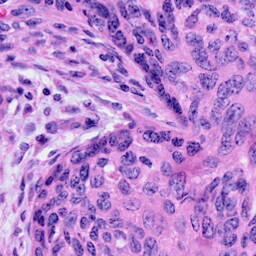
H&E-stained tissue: Cervix